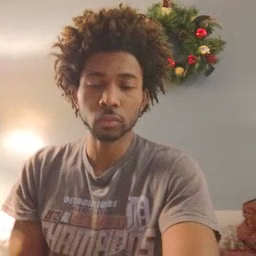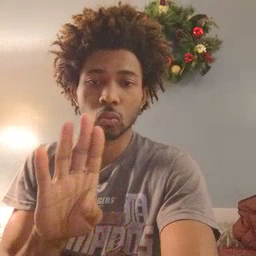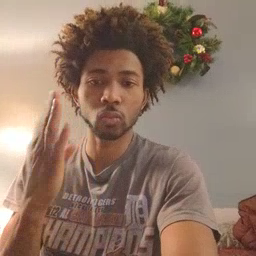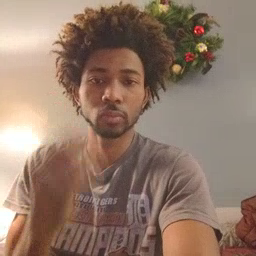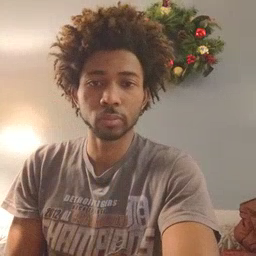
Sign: open